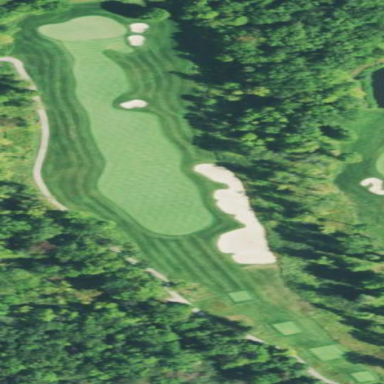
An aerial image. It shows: Golf rough area.